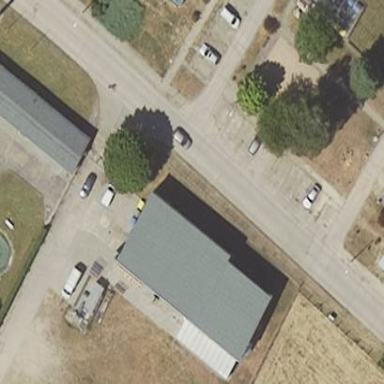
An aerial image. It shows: Commercial building.